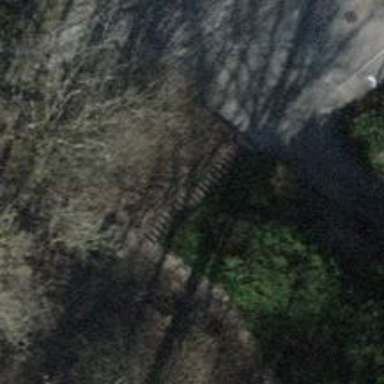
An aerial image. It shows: Road with steps.